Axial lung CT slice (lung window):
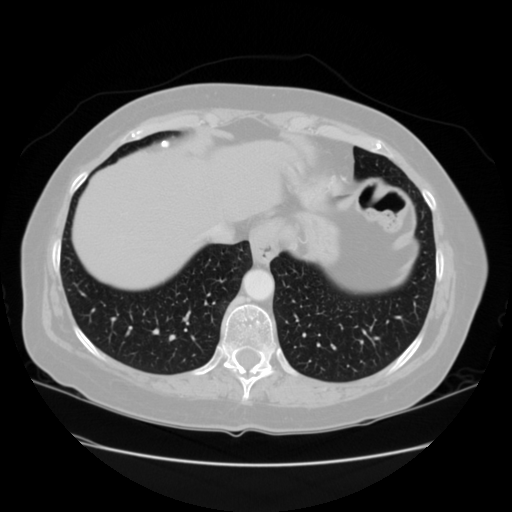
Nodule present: no